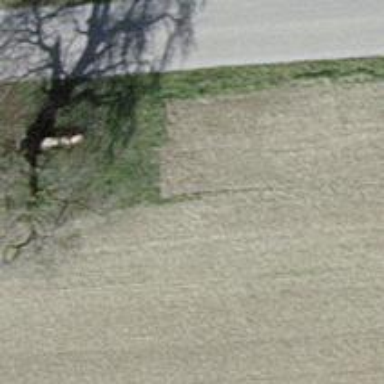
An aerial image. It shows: Brown bench.